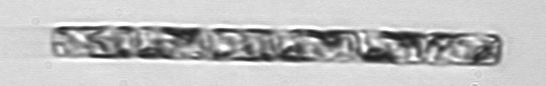
Label: Guinardia_delicatula